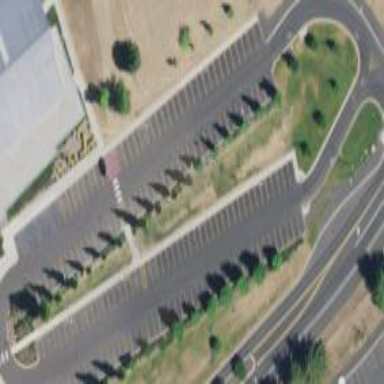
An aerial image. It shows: Parking aisle designated as service road.